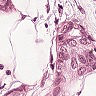
Metastatic tissue present: yes